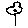
Label: flower